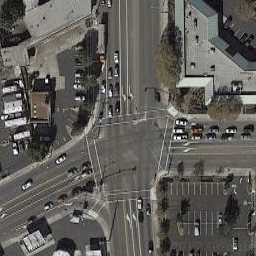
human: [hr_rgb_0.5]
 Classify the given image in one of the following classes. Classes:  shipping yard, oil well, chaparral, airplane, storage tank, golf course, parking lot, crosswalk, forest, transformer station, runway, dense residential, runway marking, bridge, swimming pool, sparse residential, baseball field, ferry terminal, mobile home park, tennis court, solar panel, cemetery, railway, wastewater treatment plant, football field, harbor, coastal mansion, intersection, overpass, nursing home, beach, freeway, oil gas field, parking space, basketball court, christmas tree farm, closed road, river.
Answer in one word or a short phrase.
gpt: intersection